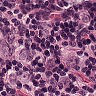
Metastatic tissue present: yes